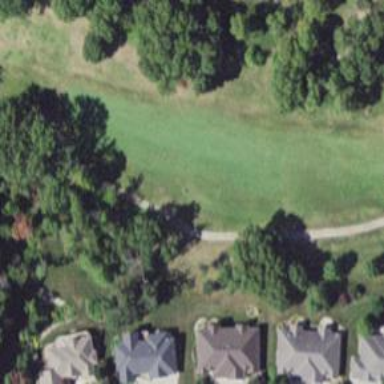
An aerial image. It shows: View of golf hole.